Field crop: maize
Growth stage: 2
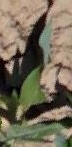
Species: maize